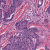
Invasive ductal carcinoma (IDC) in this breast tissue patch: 1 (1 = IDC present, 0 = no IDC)